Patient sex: M
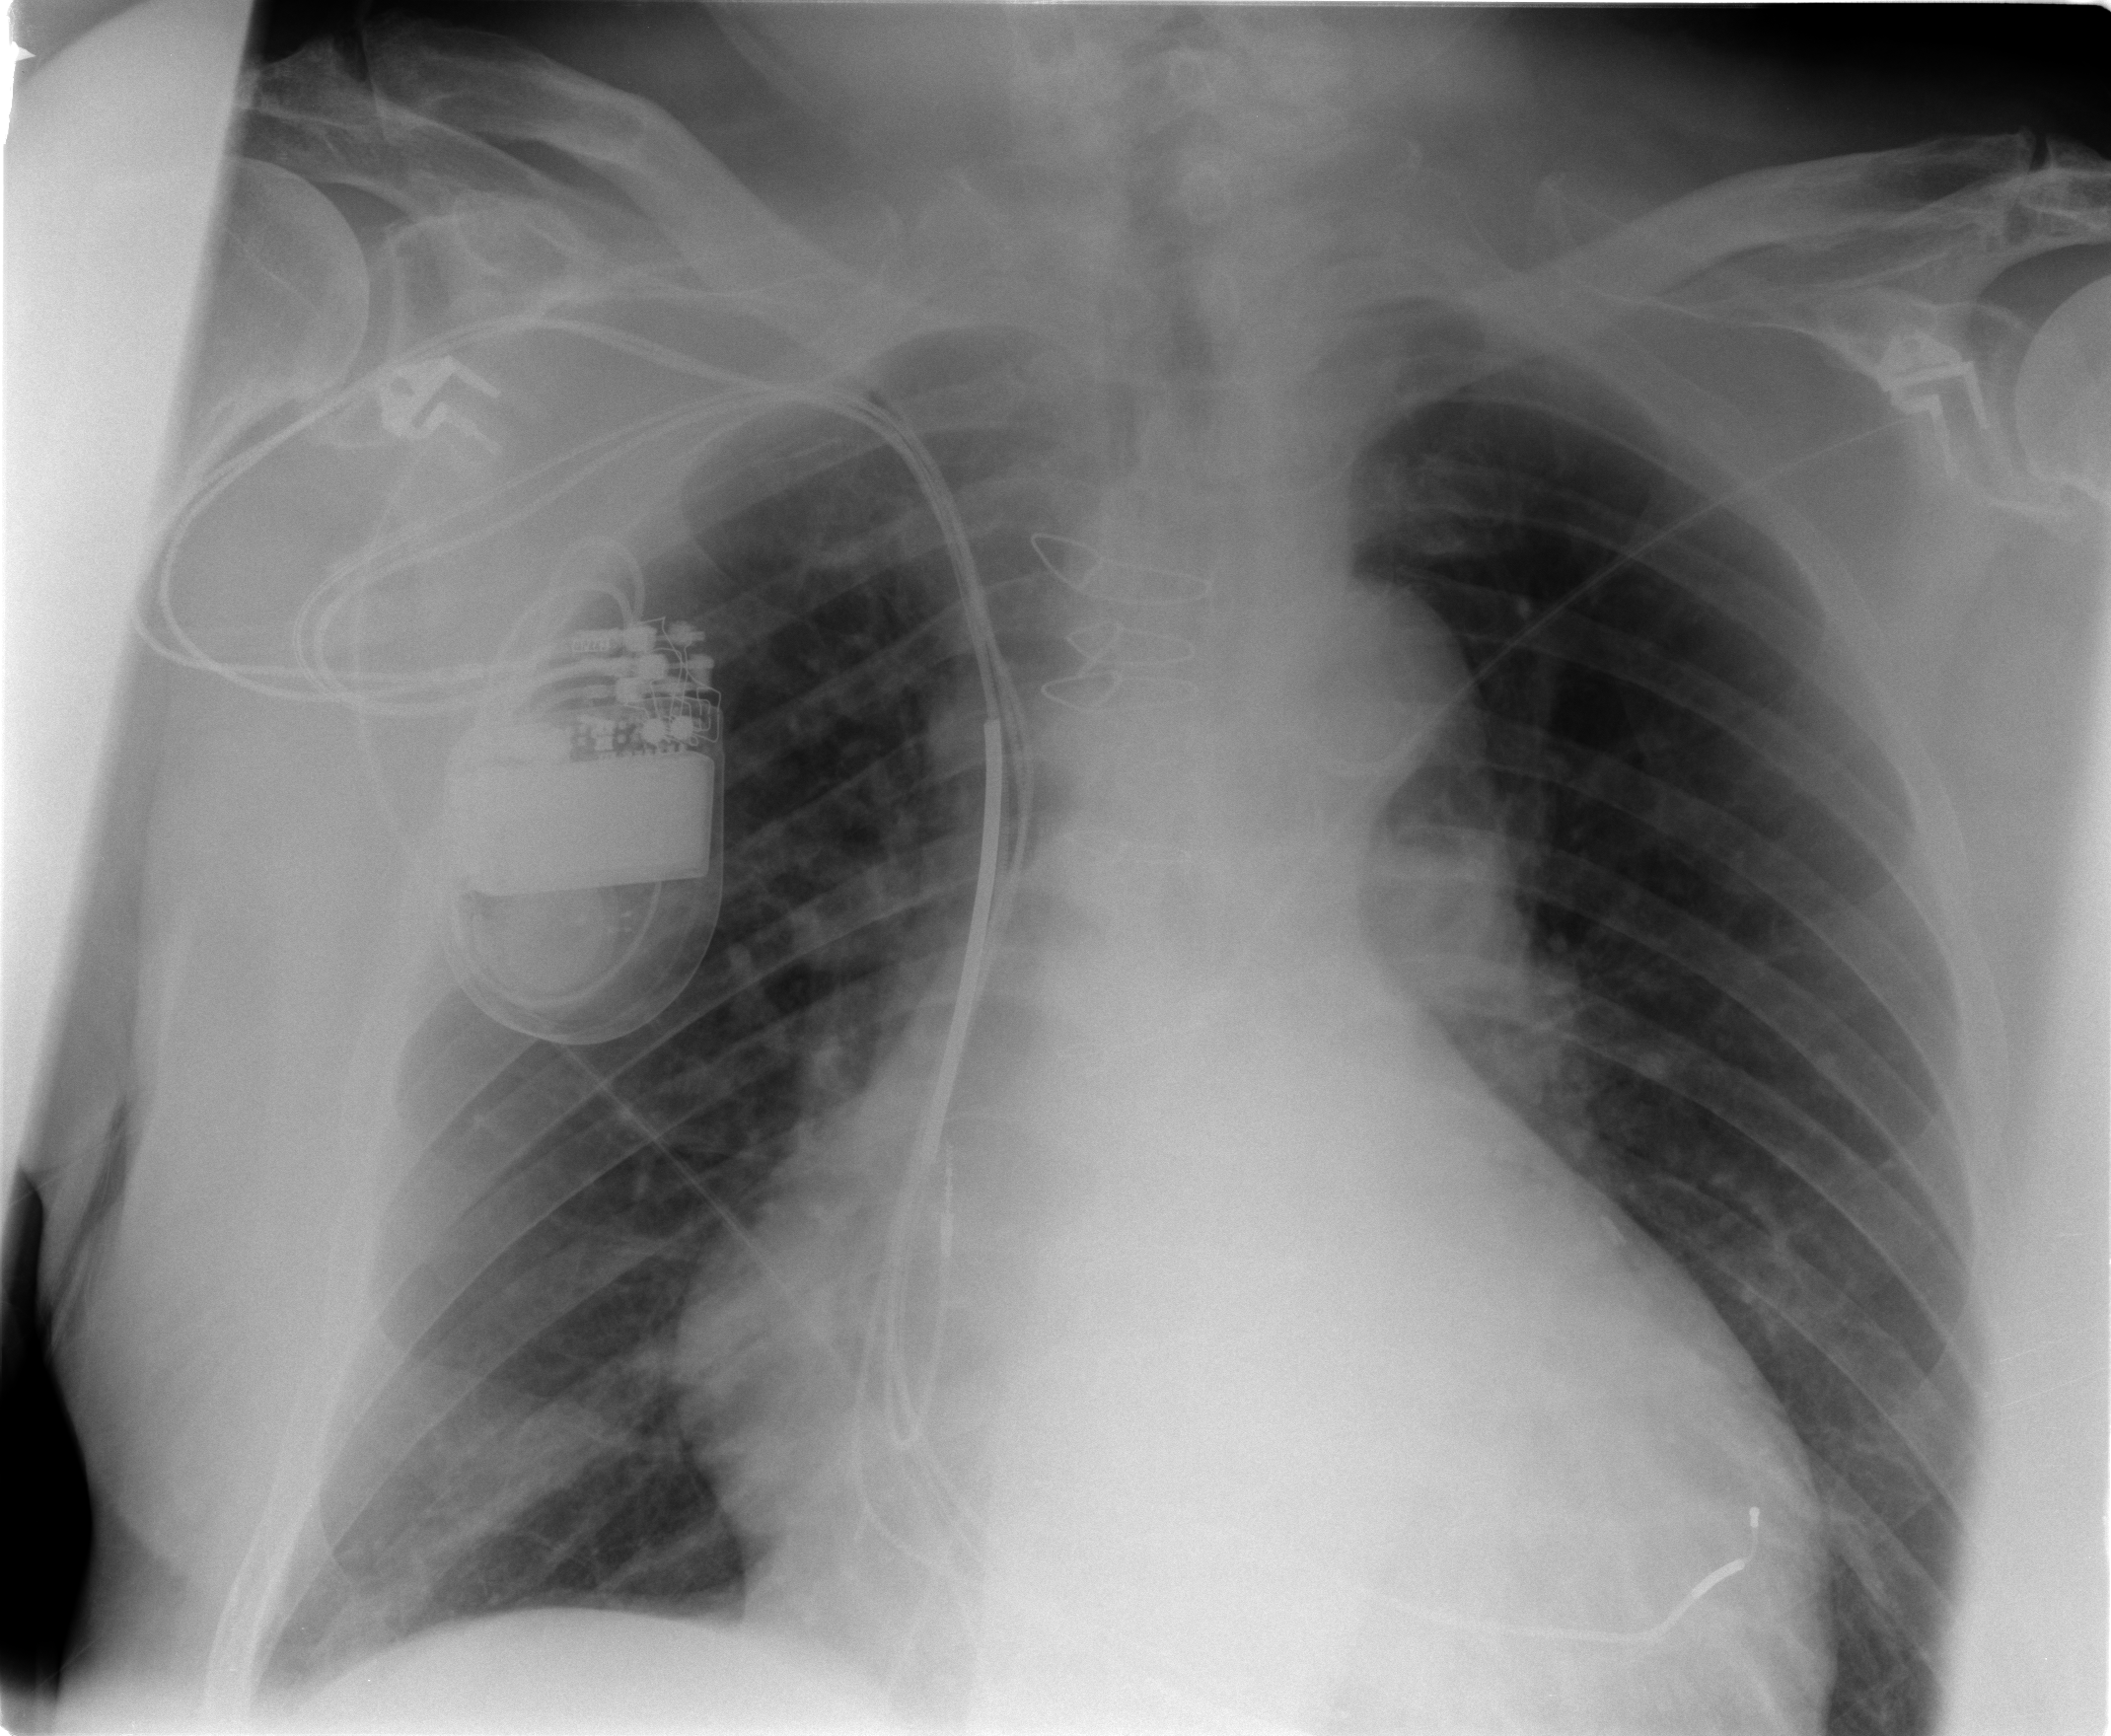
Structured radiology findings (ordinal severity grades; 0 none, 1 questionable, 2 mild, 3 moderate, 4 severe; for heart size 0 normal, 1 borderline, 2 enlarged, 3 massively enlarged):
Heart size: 2
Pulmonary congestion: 2
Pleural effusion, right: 0
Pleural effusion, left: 0
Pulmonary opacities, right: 0
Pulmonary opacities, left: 0
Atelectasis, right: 0
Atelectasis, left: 0